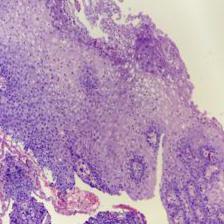
Diagnosis: OSCC